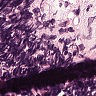
Metastatic tissue present: no